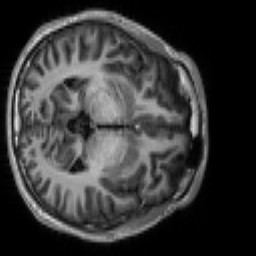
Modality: T1w
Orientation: axial
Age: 19
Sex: male
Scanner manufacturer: siemens
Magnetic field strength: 3 T
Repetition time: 2.3 s
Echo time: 0.00267 s